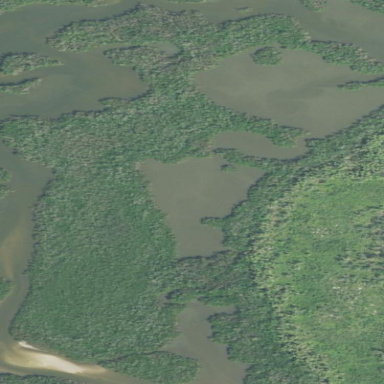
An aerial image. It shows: Wetland area with mangrove vegetation.